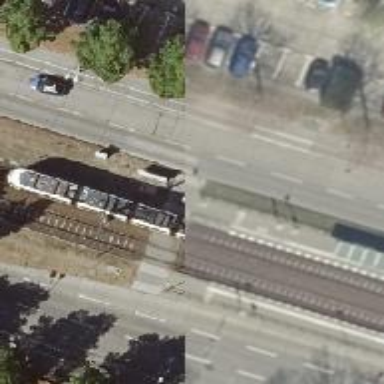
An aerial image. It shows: Platform for public transport with shelter. It serves trams and railways.